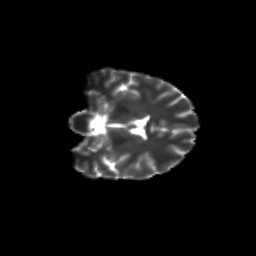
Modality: T2w
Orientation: coronal
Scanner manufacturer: siemens
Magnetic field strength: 3 T
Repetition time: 9.2 s
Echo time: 0.084 s